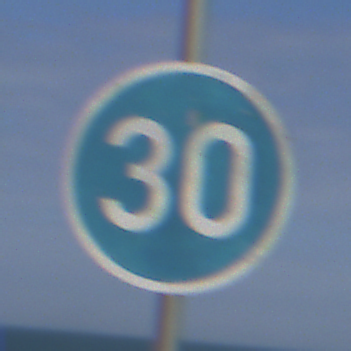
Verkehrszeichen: VorgeschriebeneMindestgeschwindigkeit
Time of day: Midday
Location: Outdoor (Nature)
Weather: PartlyCloudy
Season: NotSpecified
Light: Natural